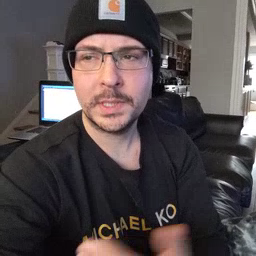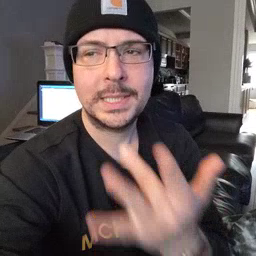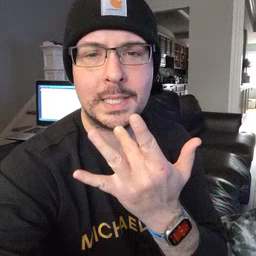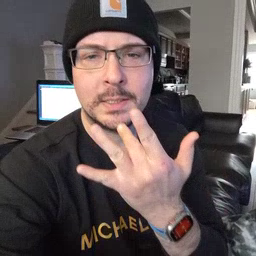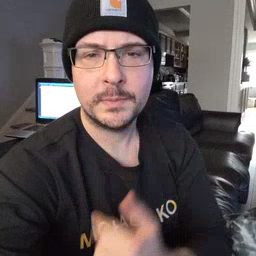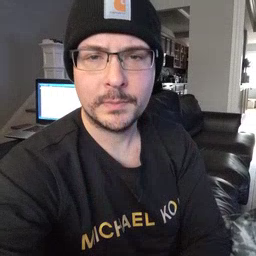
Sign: taste